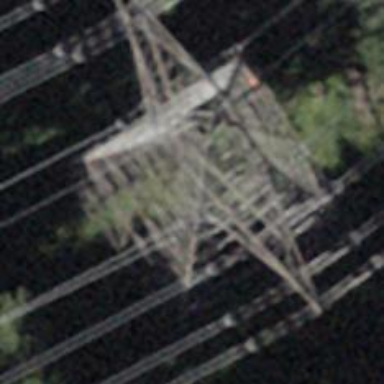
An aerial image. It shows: Towering power structure.